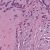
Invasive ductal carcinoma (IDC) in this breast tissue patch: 1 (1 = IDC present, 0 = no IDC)